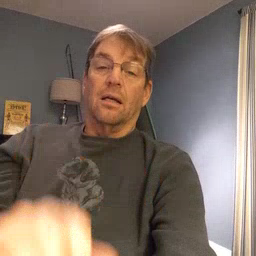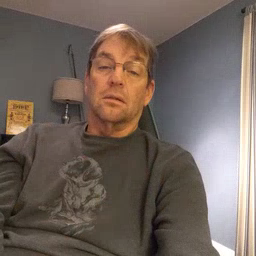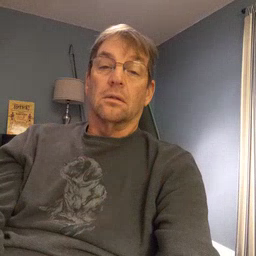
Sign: fast